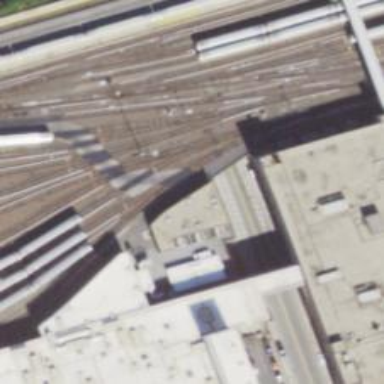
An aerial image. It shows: Electrified rail yard in service.